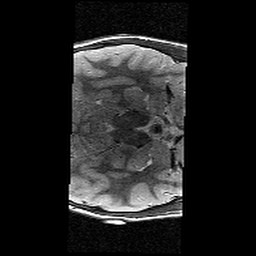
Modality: T2w
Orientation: axial
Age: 13
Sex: female
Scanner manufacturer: siemens
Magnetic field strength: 3 T
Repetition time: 9.23 s
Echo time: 0.067 s